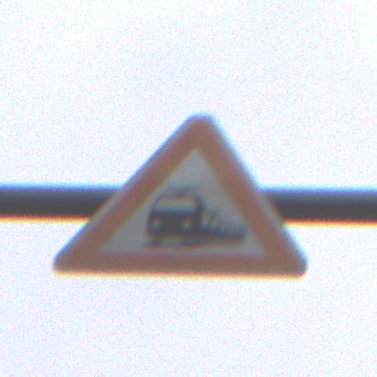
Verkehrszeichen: Bahnuebergang
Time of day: Midday
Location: Outdoor (Nature)
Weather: Overcast
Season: NotSpecified
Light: Natural